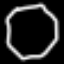
Label: octagon